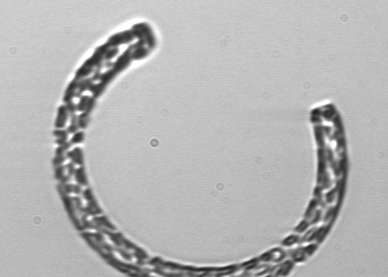
Label: Guinardia_striata